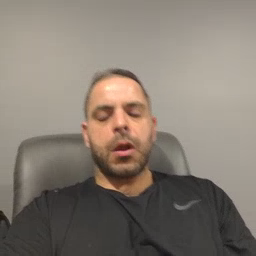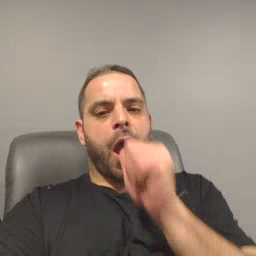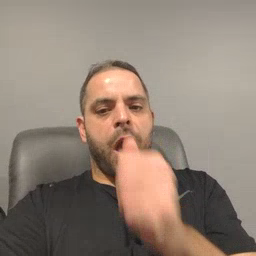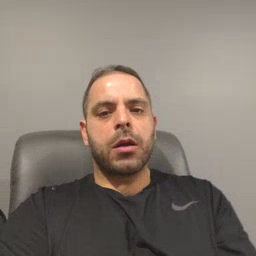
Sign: nuts